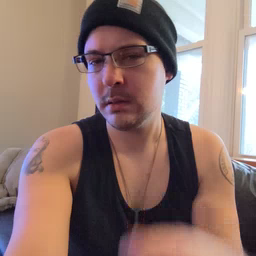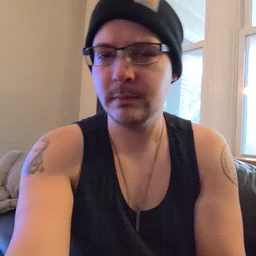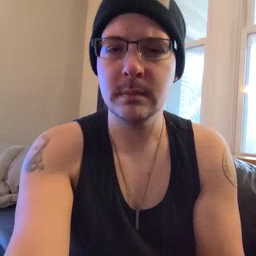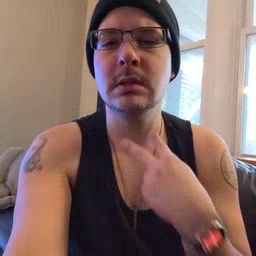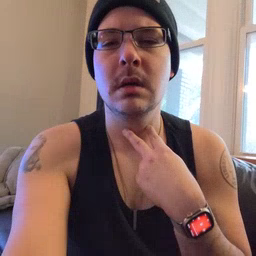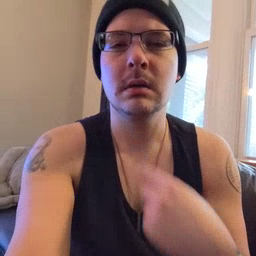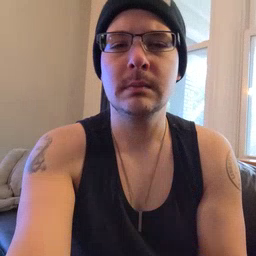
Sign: stuck